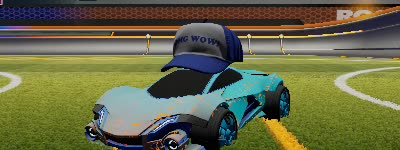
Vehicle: werewolf